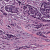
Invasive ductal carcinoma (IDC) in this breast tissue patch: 1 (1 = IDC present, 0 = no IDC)